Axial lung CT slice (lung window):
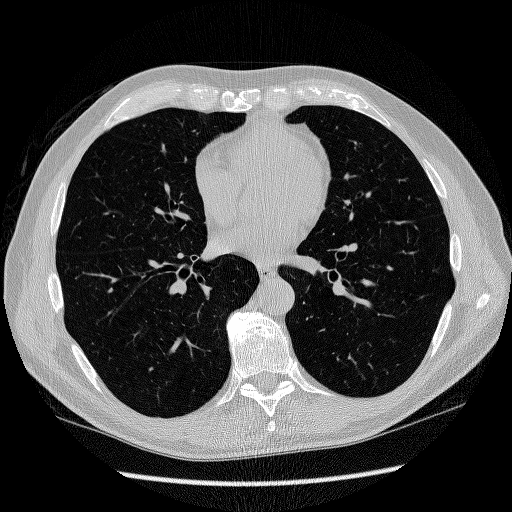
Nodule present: no